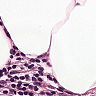
Metastatic tissue present: no